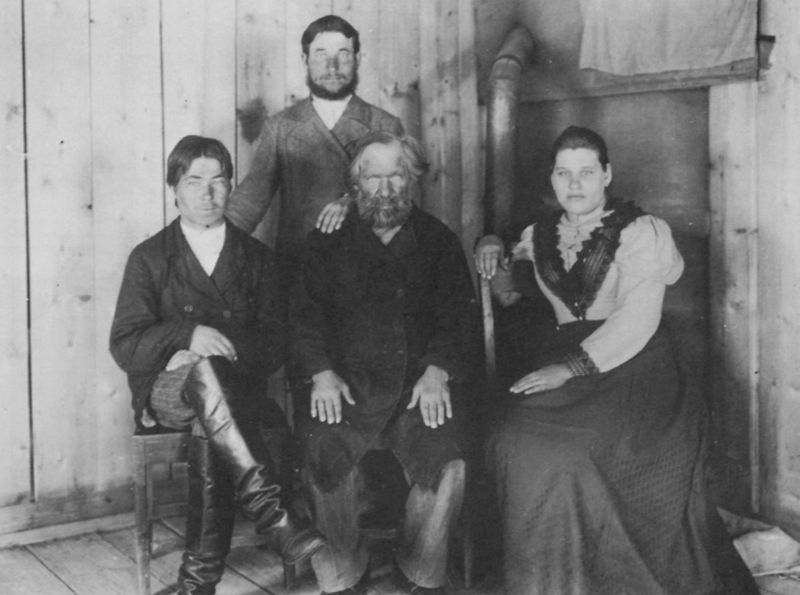
Titel: Eine sibirische Familie
Künstler: Russischer Photograph
Standort: Helsinki
Institution: Suomen Kansallismuseo
Schlagwörter: dunkel, hand, mann, schatten, weiß, menschen, sitzen, ausschnitt, finger, frau, frisur, grau, haar, hell, holz, kleid, licht, mund, männer, nase, raum, schwarz, stirn, stuhl, stühle, stützen, tür, zimmer, blick, dame, tuch, herren, rock, alt, anzug, bart, bärte, gesichter, hemd, hose, jacke, jung, schnurrbart, wand, arm, arme, augen, blicke, bluse, falten, gesicht, kragen, mensch, pelz, spitze, stehen, vollbart, ärmel, bildnis, gruppenportrait, gruppenporträt, hände, innenraum, portrait, porträt, vorhang, hütte, auge, haare, mantel, familie, innen, spitzen, tochter, knopf, mittelscheitel, kamin, ofen, stock, beine, ecke, leiste, trocknen, parkett, schuhe, hosen, hemden, russland, dielen, frack, einfach, münder, nasen, steif, weiblich, wohnung, diele, holzboden, handtuch, bohlen, stube, bretter, holzdielen, glatt, rüschen, aufstützen, knöpfe, foto, fotografie, photographie, wände, vier, stütze, alter, lappen, brett, schwarz-weiss, jacken, backenbart, mäntel, posieren, stiefel, gruppenbild, photo, schoss, gesims, holzhütte, überschlagen, familienbild, verschieden, heizung, armut, fotographie, aufnahme, sohn, gekreuzt, söhne, vollbärte, rohr, schnurrbärte, holzbretter, heizen, mittig, anfassen, gruppenfoto, ofenrohr, reiterstiefel, bartlos, unterschiedlich, sitezn, russischer fotograf, bohlenstube, geheizt, hosehose, srock, ubereinandergeschlagen